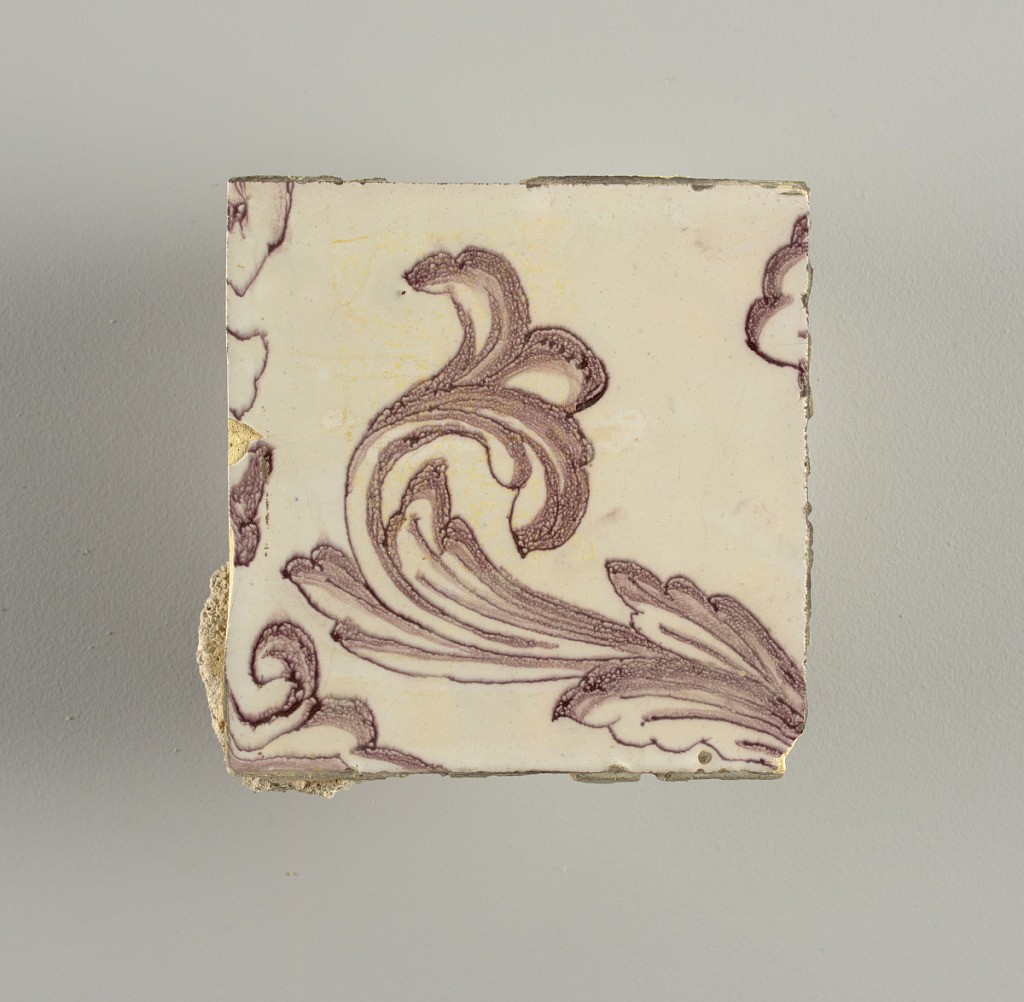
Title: Tile wall facing
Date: ca. 1725
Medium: Tin-glazed earthenware, underglaze
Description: Horizontal rectangle.  Thirty tiles wide and twenty-three tiles high with opening for fireplace eleven tiles wide and ten high.  Foliage arabesques disposed about three vertical axes from which are emphazised by urns at center and right, and at left by the figure of a standing woman carrying an infant on her arm and accompanied by two children.